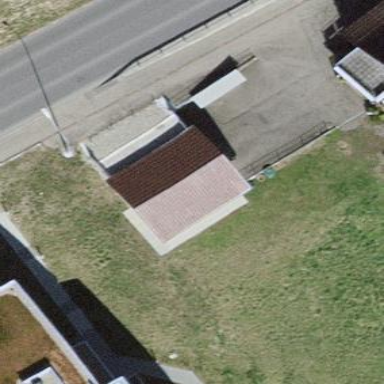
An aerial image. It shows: Shed building.